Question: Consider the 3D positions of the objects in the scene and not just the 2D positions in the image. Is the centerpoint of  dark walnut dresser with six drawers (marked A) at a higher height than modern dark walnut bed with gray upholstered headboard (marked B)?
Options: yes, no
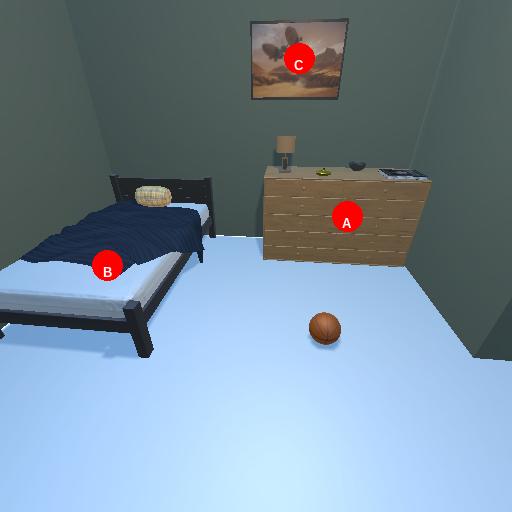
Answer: yes